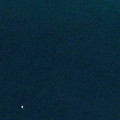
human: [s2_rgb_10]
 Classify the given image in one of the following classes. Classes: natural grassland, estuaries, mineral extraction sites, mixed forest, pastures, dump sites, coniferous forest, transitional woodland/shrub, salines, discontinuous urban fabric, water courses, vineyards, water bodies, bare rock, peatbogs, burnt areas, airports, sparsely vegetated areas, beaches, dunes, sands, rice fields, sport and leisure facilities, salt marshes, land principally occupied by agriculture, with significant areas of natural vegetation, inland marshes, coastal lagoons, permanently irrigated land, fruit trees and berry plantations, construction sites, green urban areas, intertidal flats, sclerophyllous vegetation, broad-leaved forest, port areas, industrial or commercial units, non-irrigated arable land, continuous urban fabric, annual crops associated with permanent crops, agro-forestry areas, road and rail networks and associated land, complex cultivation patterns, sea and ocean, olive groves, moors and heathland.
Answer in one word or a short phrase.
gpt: sea and ocean